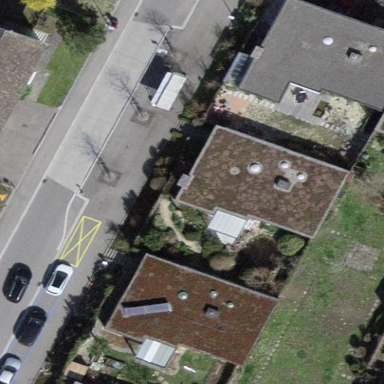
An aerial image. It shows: Building with flat roof.